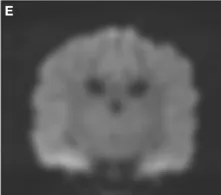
At recheck 130 days later ] not present at the follow up MRI , these findings were most consistent with non-restrictivity.
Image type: radiology (mri)